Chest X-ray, AP view. Patient: 58 years old, sex M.
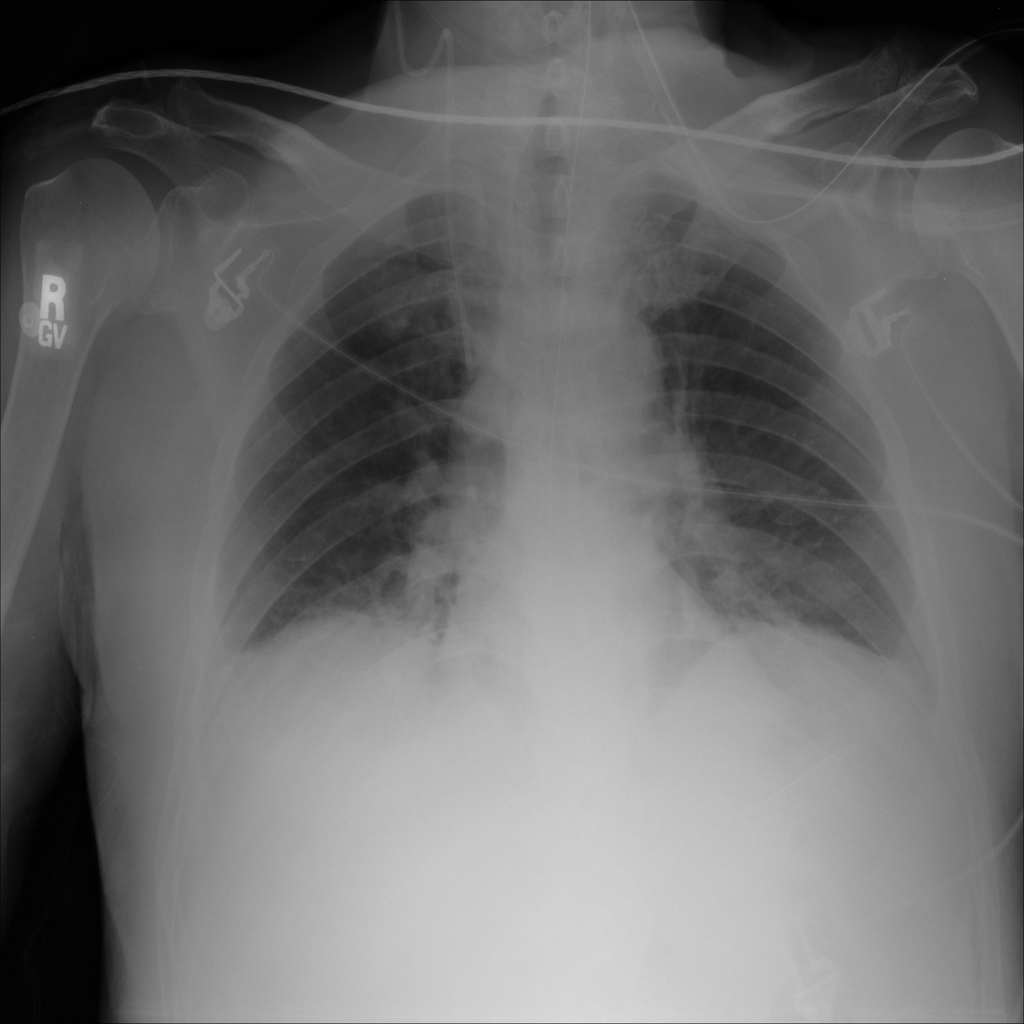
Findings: Atelectasis